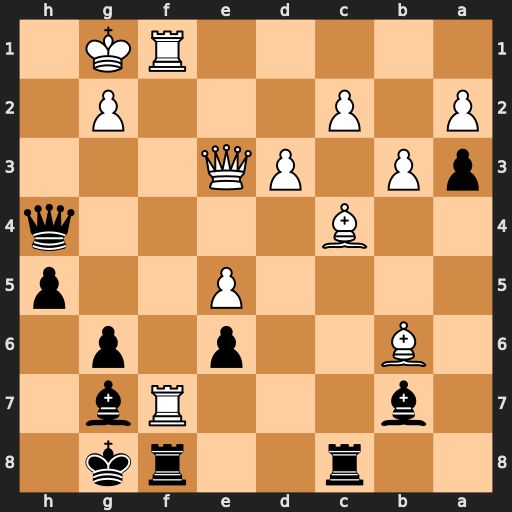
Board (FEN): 2r2rk1/1b3Rb1/1B2p1p1/4P2p/2B4q/pP1PQ3/P1P3P1/5RK1
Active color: b
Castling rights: -
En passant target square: -
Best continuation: Rxf7 Bxe6 Rxc2 Bxf7+ Kh7 Rf2 Bh6 Bg8+ Kg7